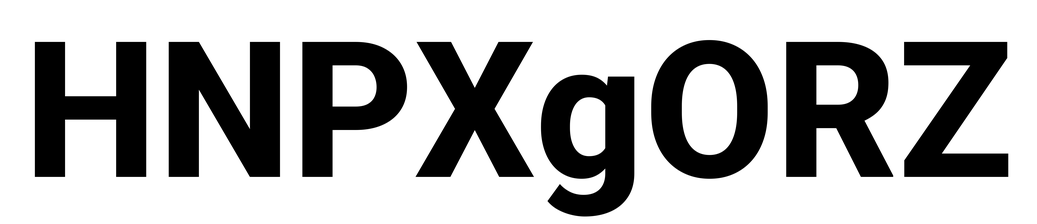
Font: Roboto_ExtraBold